Aerial crown-view tile of a tropical tree (Barro Colorado Island, Panama), acquired 20250715:
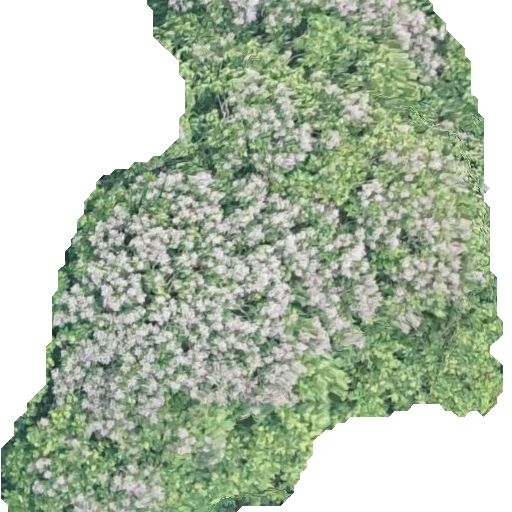
Species: Dipteryx oleifera
GBIF accepted scientific name: Dipteryx oleifera
Crown area: 330.182 m²